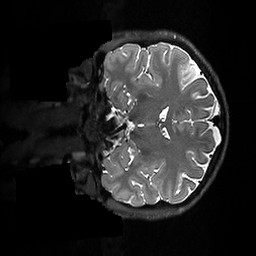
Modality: T2w
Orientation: coronal
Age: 28
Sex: male
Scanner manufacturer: ge
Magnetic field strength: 3 T
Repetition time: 3.202 s
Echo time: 0.06001 s